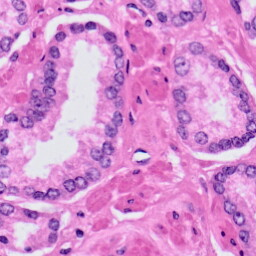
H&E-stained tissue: Prostate